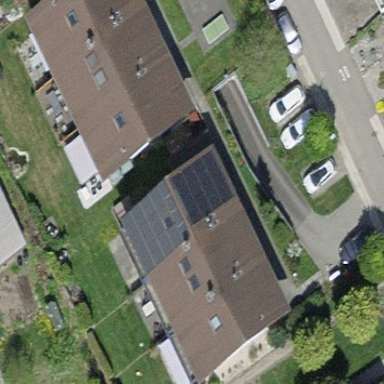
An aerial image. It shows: Gabled house with the roof oriented across.